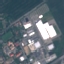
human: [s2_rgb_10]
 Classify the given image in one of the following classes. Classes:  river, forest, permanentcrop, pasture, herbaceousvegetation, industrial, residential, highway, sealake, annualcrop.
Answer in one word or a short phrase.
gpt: Industrial